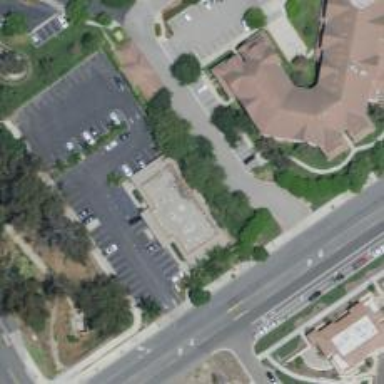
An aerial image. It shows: Clinic.